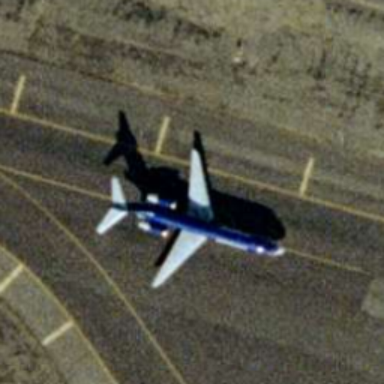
There is an airplane on the runway .